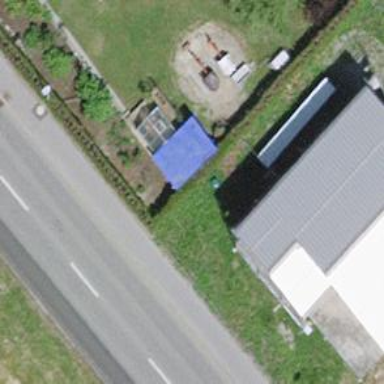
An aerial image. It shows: Hedge barrier.